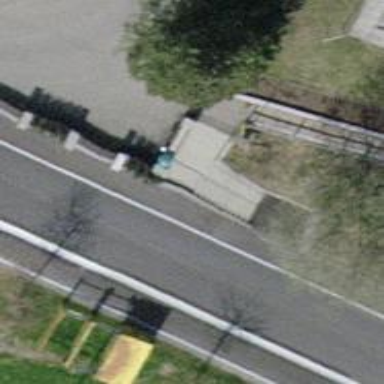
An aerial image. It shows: Steps made of asphalt.